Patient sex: F
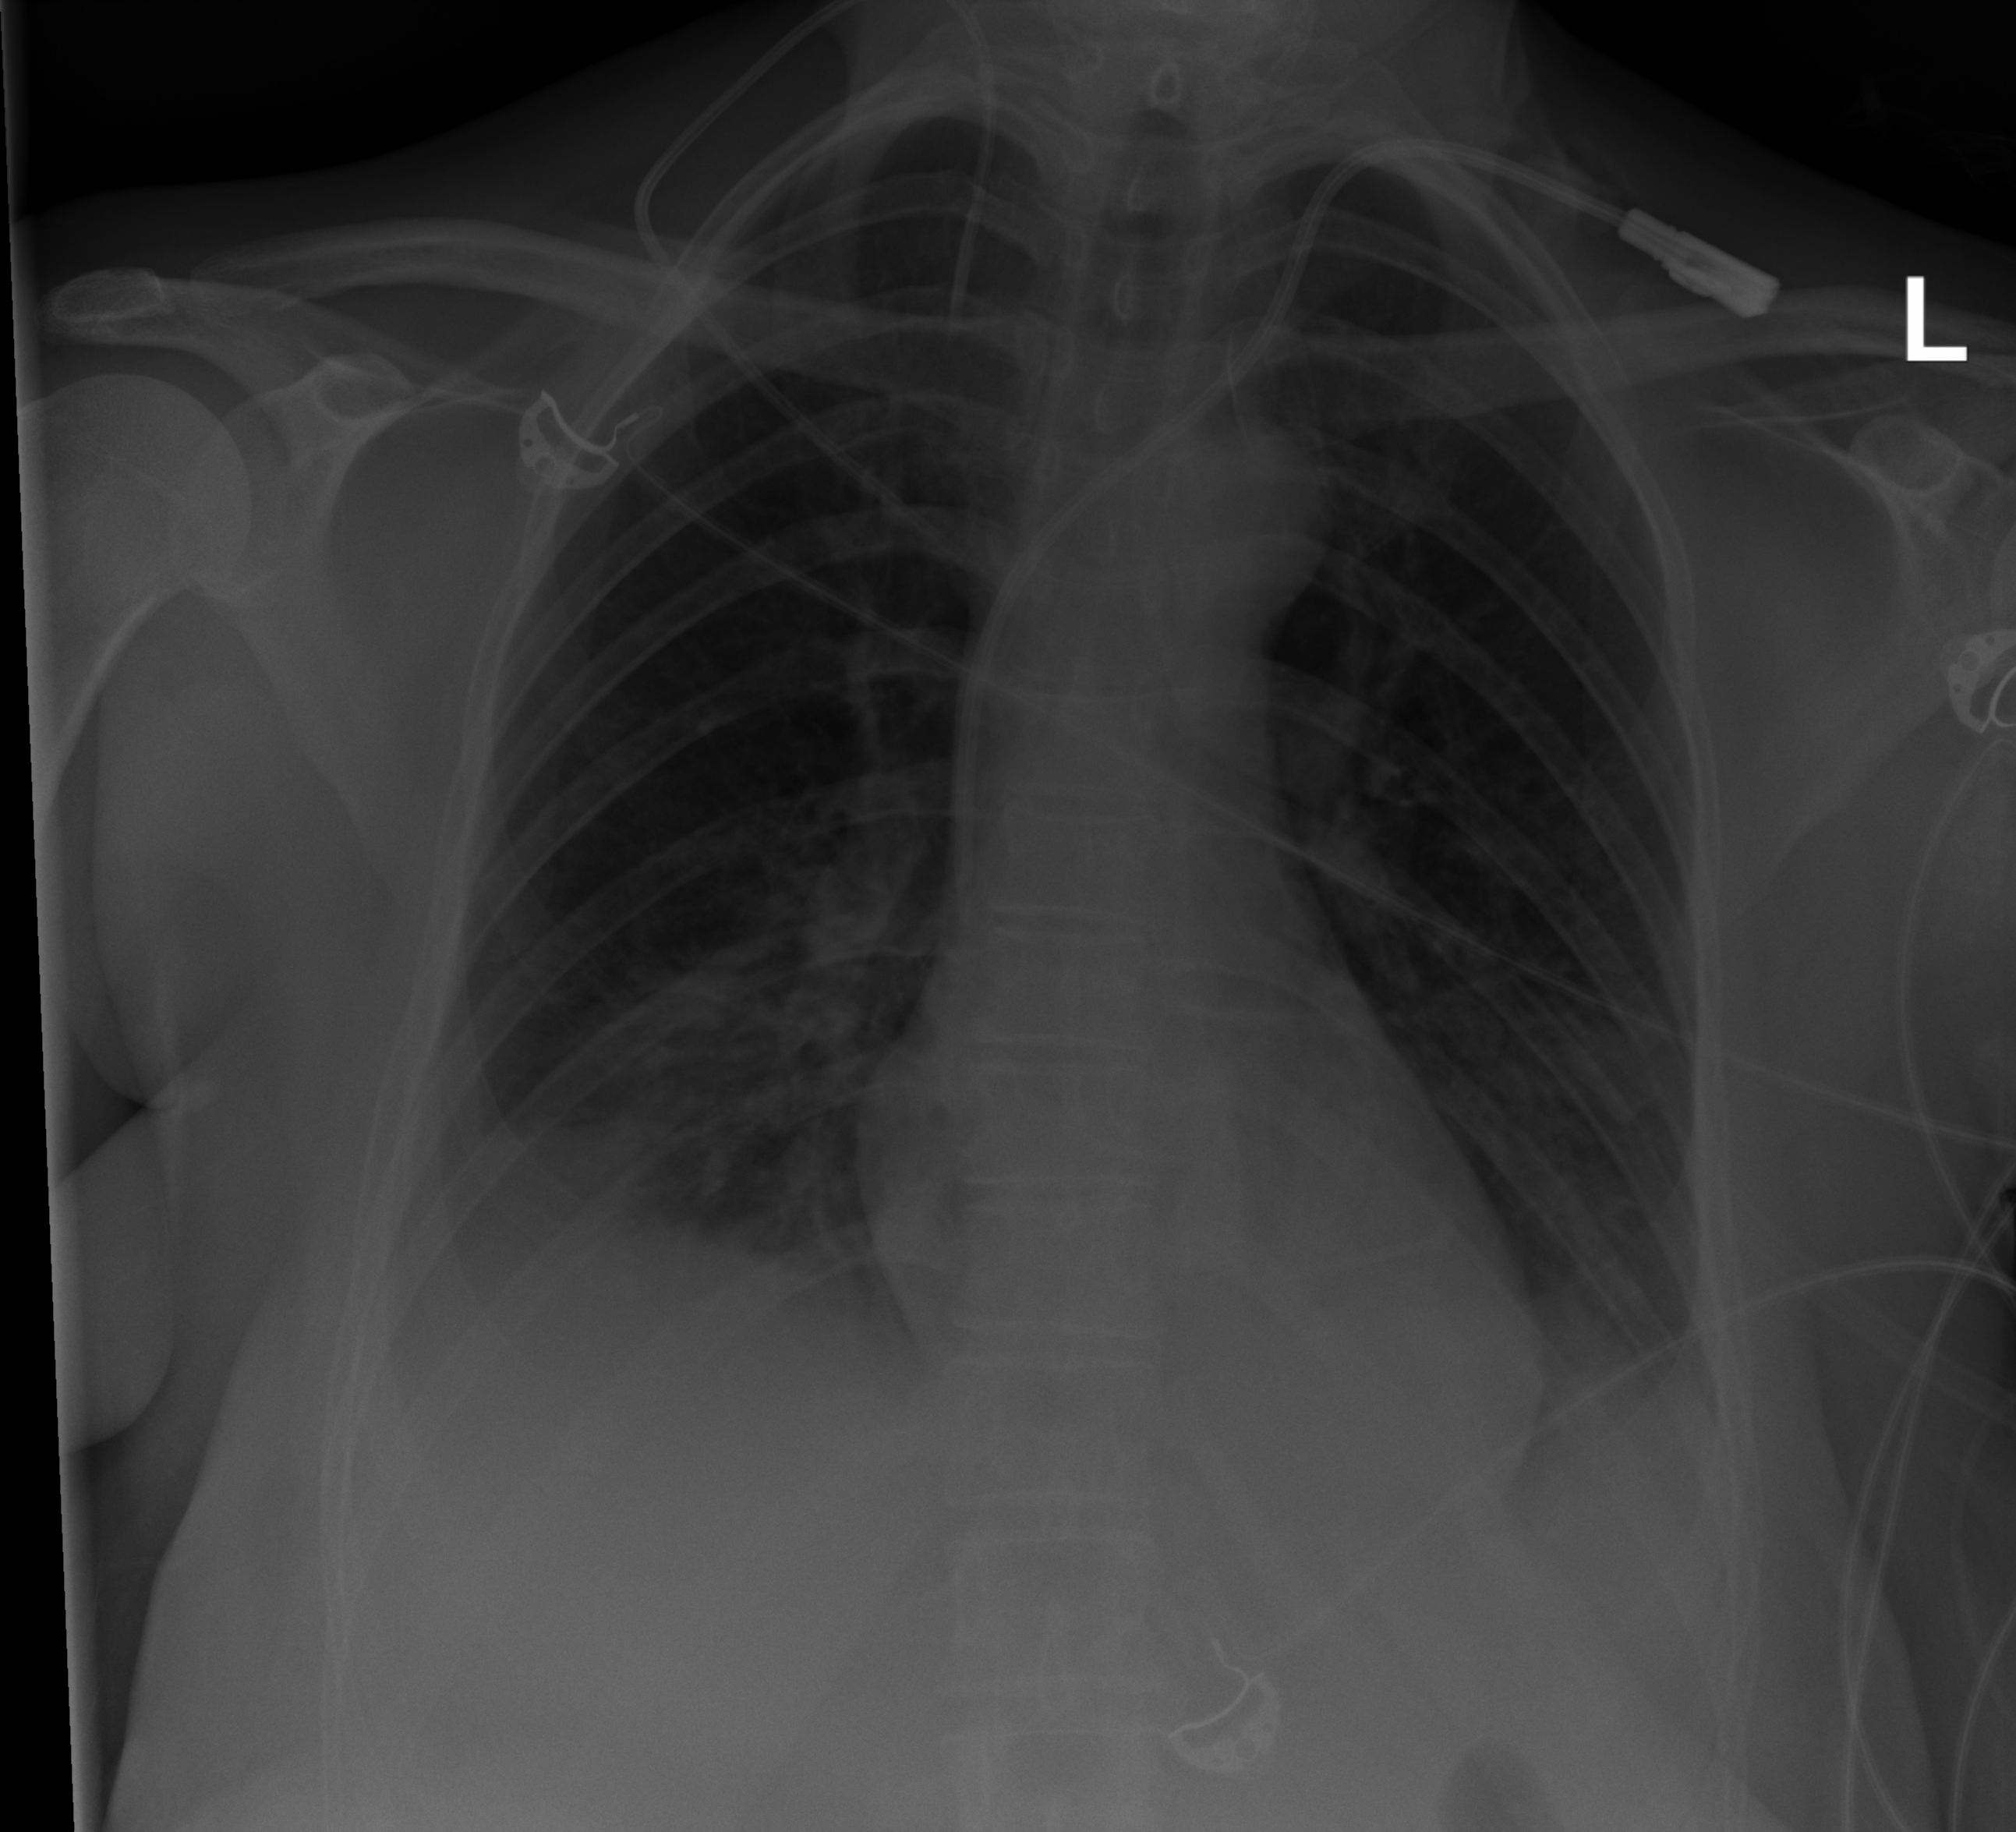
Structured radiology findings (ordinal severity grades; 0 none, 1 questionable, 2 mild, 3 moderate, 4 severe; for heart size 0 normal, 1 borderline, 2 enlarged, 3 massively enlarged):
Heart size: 0
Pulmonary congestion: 0
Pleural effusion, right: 2
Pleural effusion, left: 2
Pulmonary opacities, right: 2
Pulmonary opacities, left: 0
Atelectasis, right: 2
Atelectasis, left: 2